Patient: sex M, age 66
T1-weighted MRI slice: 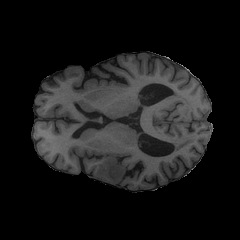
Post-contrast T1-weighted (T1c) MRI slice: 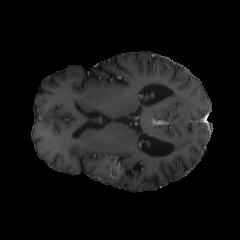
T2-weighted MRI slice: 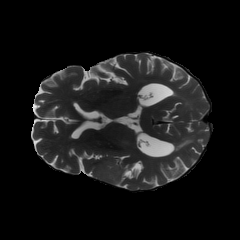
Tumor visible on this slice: yes
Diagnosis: Glioblastoma, IDH-wildtype
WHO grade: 4